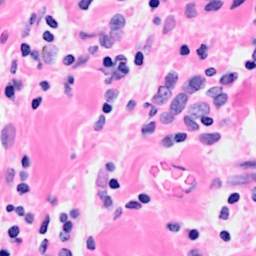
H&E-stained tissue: Breast